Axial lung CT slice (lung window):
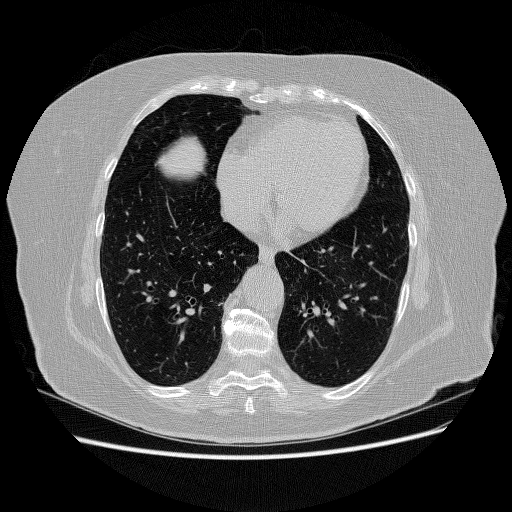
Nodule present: no